Question: I am trying to design a Select tag as shown in the below figure:

Somehow I managed to design it by wrapping the select tag in a div. but the problem is that when I click the designed arrow, the select tag is not functioning or showing all the lists.
What I am expecting is that when I click on the arrow, the select tag should show all the Options. which is not happening because the arrow section is generated using the parent wrapper elements pseudo elements. I haven't used pseudo element selectors select tag because <URL>.
I can solve this issue using 'background-image' to the parent wrapper but as I have full rights to change the html as I can, I am looking for better approach without using images or javascript i.e using just CSS.
Here is the <URL>.
'''
<div class="select-wrapper">
<select>
<option>EEE</option>
<option>ECE</option>
<option>EIE</option>
</select>
</div>
'''
'''
.select-wrapper {
display:inline-block;
border:1px solid #bbbbbb;
position:relative;
width:120px;
-webkit-border-radius:5px;
-moz-border-radius:5px;
border-radius:5px;
margin-top: 10px;
}
.select-wrapper:before{
content: "";
position:absolute;
right: 5px;
top:8px;
border-width: 5px 5px 5px 5px;
border-style: solid;
border-color: #666666 transparent transparent transparent ;
z-index:3;
}
.select-wrapper:after {
content:"";
display:block;
position:absolute;
top:0px;
bottom:0px;
width:20px;
right:0px;
border-left:1px solid #bababa;
background-color:#ededed;
-webkit-border-top-right-radius:5px;
-moz-border-top-right-radius:5px;
border-top-right-radius:5px;
-webkit-border-bottom-right-radius:5px;
-moz-border-bottom-right-radius:5px;
border-bottom-right-radius:5px;
}
select {
width:100%;
background-color:#ededed;
border:none;
outline:none;
padding:0px;
margin:0px;
position:relative;
}
'''
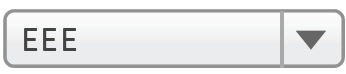
Answer: Add 'pointer-events:none;' to your pseudo element classes.
<URL>
IE10- doesn't support the pointer-events property (<URL>
So for IE:
either you'll have to settle with the arrow not being click-able
you could use use to detect whether pointer-events is supported - and if not (IE10-) - revert to the standard built in arrow. (by not using your special styling classes in this case)
'''
.select-wrapper:before{
content: "";
position:absolute;
right: 5px;
top:8px;
border-width: 5px 5px 5px 5px;
border-style: solid;
border-color: #666666 transparent transparent transparent ;
z-index:3;
pointer-events:none; /* <-- */
}
.select-wrapper:after {
content:"";
display:block;
position:absolute;
top:0px;
bottom:0px;
width:20px;
right:0px;
border-left:1px solid #bababa;
background-color:#ededed;
-webkit-border-top-right-radius:5px;
-moz-border-top-right-radius:5px;
border-top-right-radius:5px;
-webkit-border-bottom-right-radius:5px;
-moz-border-bottom-right-radius:5px;
border-bottom-right-radius:5px;
pointer-events:none; /* <-- */
}
'''